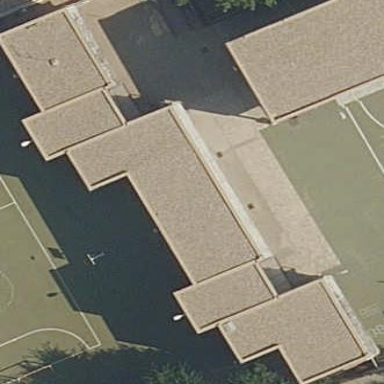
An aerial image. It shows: School building.